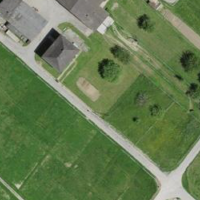
EUNIS habitat code: 25
Species observed at this site:
Beta vulgaris